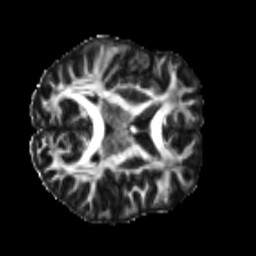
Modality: FA
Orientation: axial
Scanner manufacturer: siemens
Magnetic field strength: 3 T
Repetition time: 4 s
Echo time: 0.0594 s